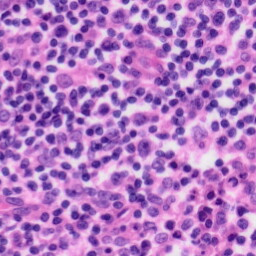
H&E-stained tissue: Tonsil